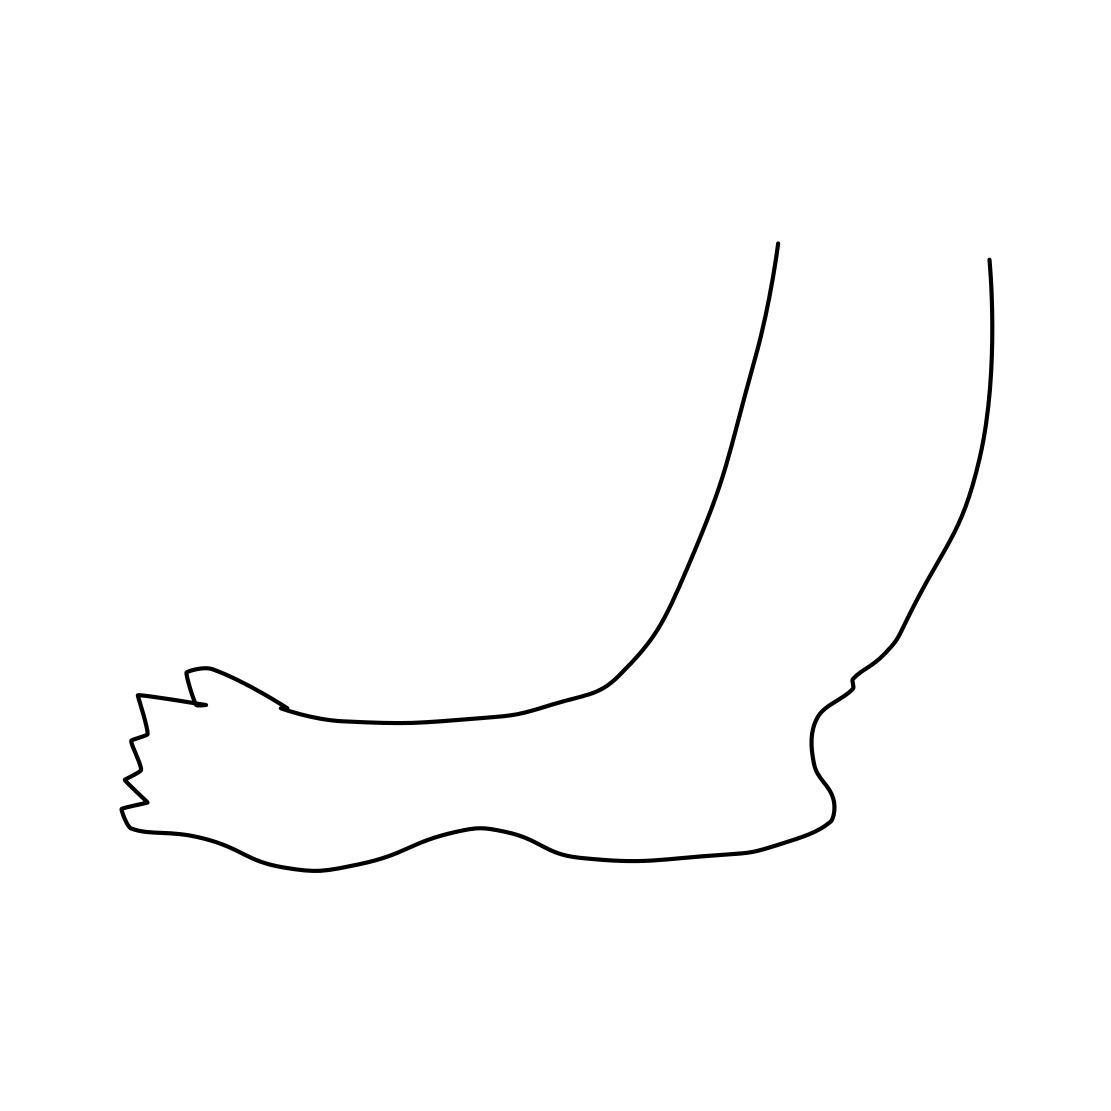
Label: foot